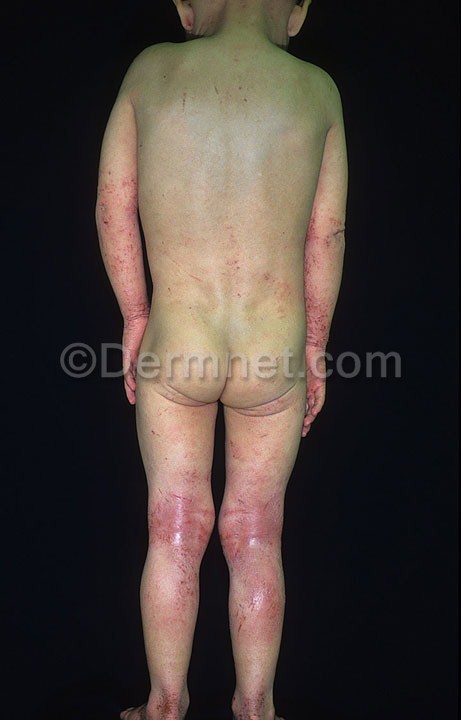
Disease: Atopic Dermatitis Photos